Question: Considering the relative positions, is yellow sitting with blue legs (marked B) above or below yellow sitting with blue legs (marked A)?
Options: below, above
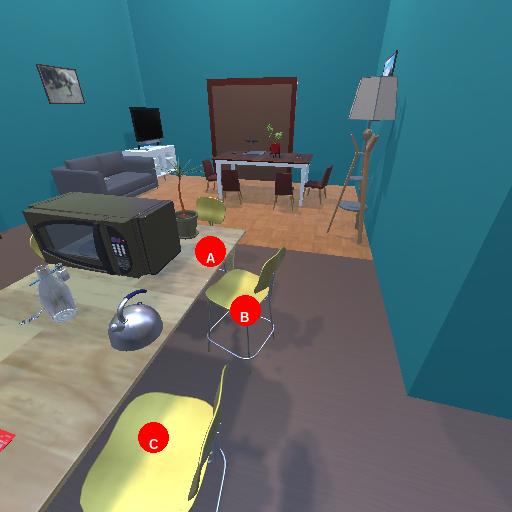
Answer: below